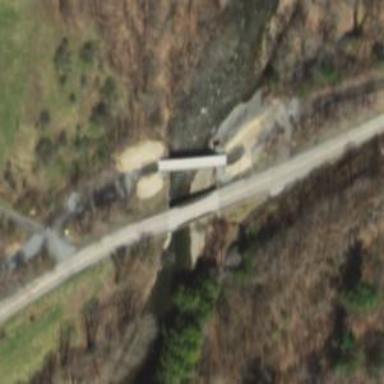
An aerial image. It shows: Bridge supported by abutments.